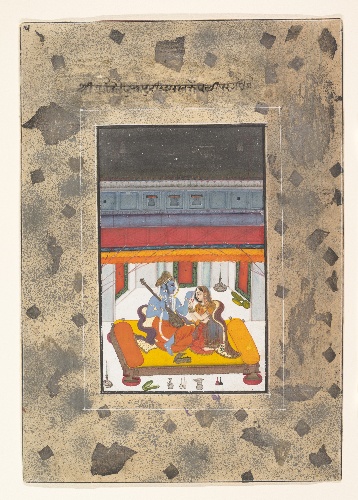
Date: ca. 1760
Object type: Folio
Classification: Paintings
Medium: Ink, opaque watercolor, and silver, on paper
Culture: India (Rajasthan, Kota or Bundi [?])
Dimensions: 7 15/16 x 4 7/8 in. (20.2 x 12.4 cm)
Department: Asian Art
Credit line: Gift of Mr. and Mrs. Peter Findlay, 1978
Accession year: 1978
Repository: Metropolitan Museum of Art, New York, NY
Tags: Lutes|Krishna|Couches|Women|Radha